Field crop: maize
Growth stage: 2
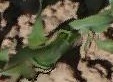
Species: maize